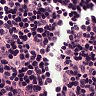
Metastatic tissue present: no